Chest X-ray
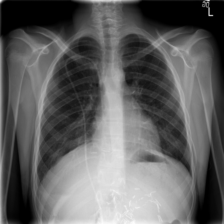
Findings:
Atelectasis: negative
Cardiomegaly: negative
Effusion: negative
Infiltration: negative
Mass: negative
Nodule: negative
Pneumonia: negative
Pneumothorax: negative
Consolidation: negative
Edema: negative
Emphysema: negative
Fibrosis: negative
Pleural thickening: negative
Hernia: negative